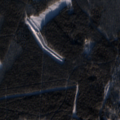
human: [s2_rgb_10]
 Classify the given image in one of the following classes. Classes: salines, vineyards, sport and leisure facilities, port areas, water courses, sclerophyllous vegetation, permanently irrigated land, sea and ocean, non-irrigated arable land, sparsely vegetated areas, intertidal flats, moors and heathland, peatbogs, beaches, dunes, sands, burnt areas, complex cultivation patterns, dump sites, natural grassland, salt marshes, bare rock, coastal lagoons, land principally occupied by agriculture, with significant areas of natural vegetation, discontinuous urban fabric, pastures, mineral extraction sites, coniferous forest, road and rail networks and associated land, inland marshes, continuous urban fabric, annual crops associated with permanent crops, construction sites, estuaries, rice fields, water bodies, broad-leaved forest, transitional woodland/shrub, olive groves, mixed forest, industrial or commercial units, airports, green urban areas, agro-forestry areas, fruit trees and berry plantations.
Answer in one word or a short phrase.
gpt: coniferous forest, transitional woodland/shrub